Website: macys
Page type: customer-info-address
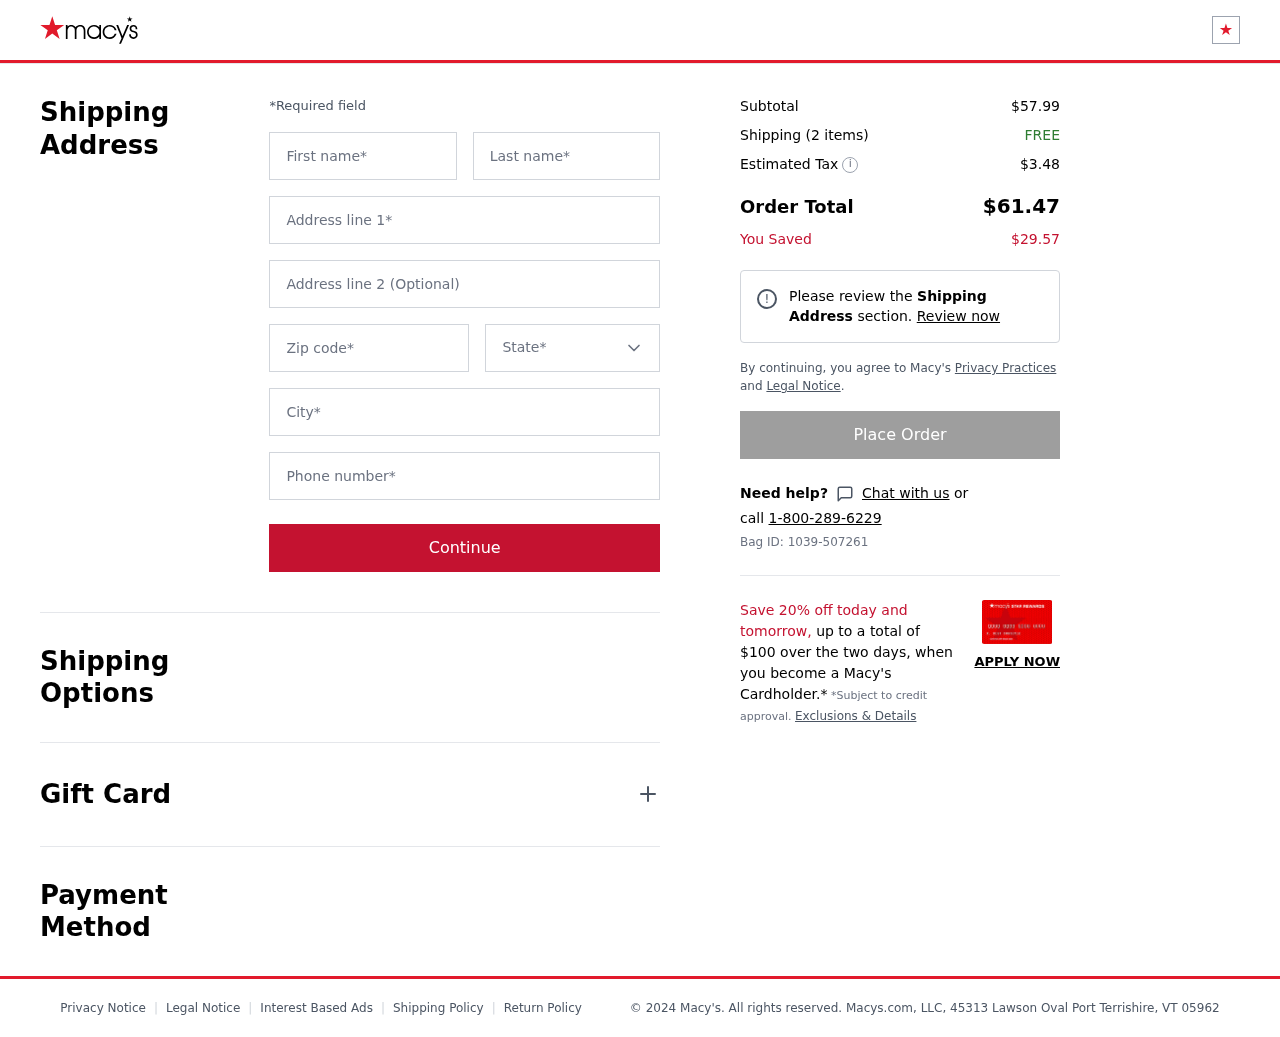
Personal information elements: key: PII_CITY
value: Port Terrishire
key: PII_FIRSTNAME
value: Steven
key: PII_LASTNAME
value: Logan
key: PII_PHONE
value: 3636936788
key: PII_POSTCODE
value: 05962
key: PII_STATE
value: Vermont
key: PII_STREET
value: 45313 Lawson Oval
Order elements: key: ORDER_SUBTOTAL
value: $57.99
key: ORDER_NUM_ITEMS
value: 2
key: ORDER_SHIPPING_COST
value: FREE
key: ORDER_TAX
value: $3.48
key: ORDER_TOTAL
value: $61.47
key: ORDER_SAVINGS
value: $29.57
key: ORDER_BAG_ID
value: Bag ID: 1039-507261